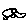
Label: car